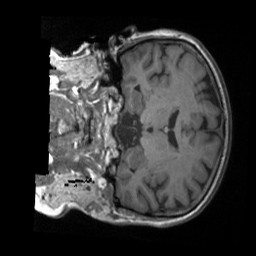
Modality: T1w
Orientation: coronal
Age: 60
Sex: female
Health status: ill
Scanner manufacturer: siemens
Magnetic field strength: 3 T
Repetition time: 1.9 s
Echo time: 0.00247 s